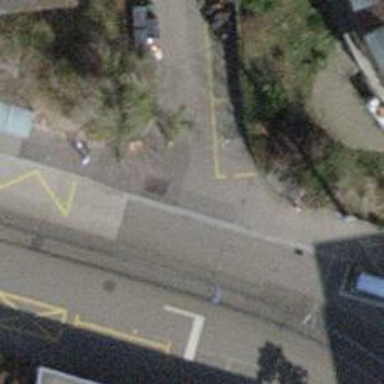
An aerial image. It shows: Unmarked crossing with traffic calming table on the road.